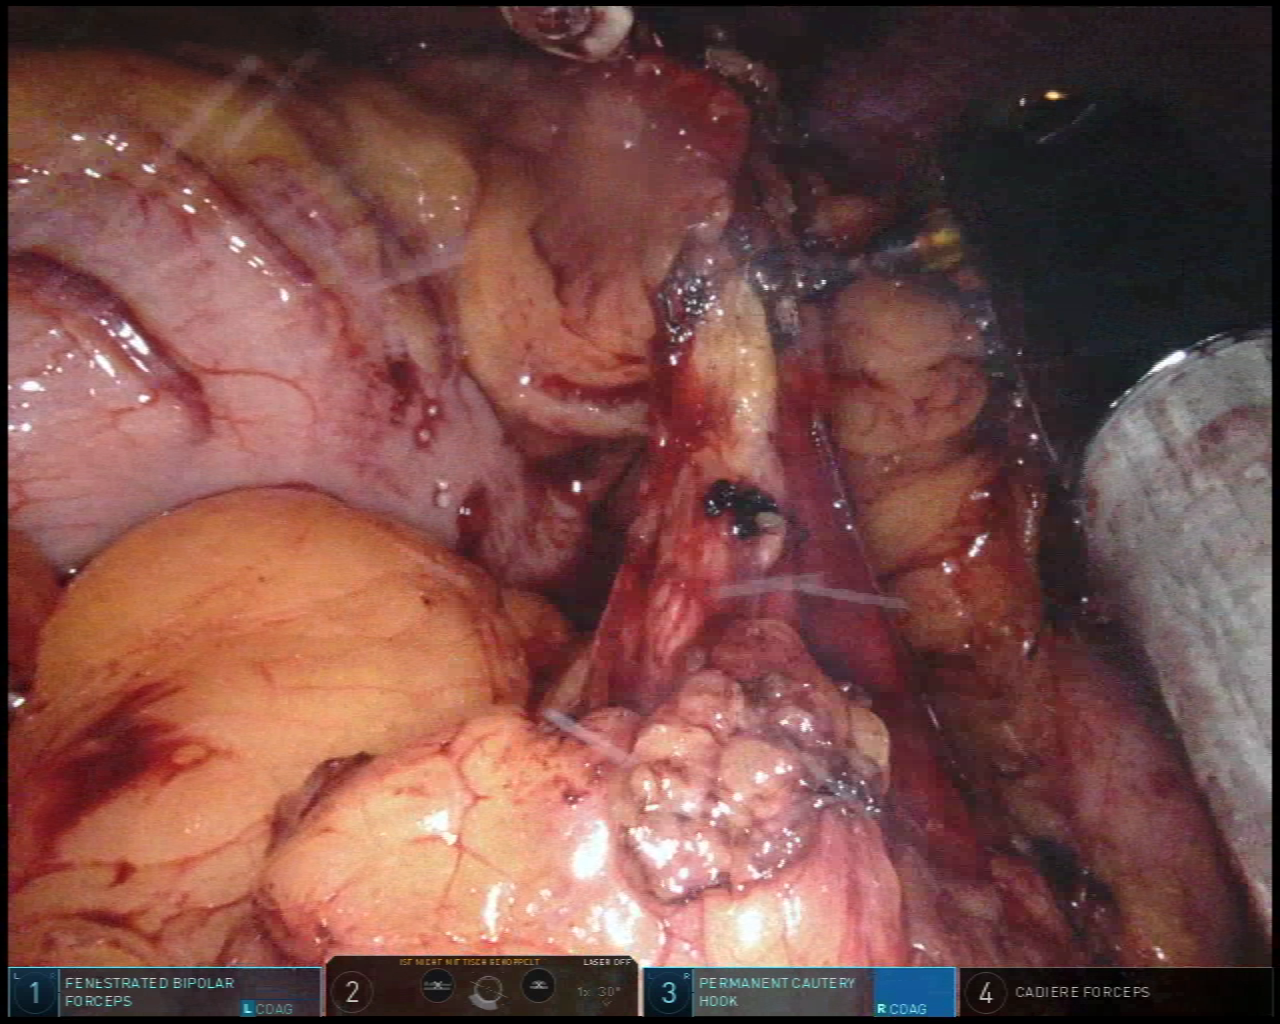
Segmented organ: stomach
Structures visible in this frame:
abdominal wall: yes
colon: yes
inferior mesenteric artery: no
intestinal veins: no
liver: no
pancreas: no
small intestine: no
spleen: no
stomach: yes
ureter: no
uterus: no
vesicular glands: no